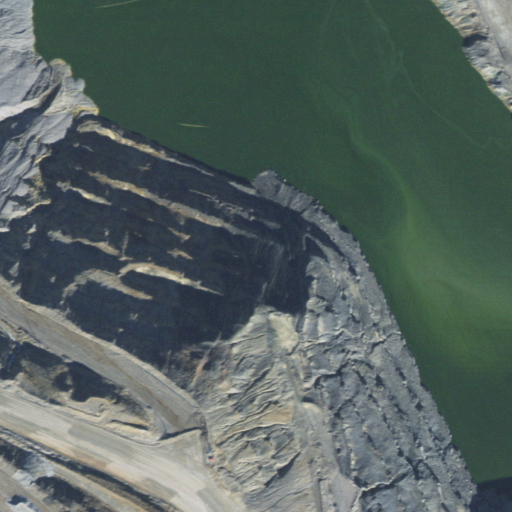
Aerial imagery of depression(s) in Arizona named Pearl Handle Pit containing barren land, open water, shrub, and grassland